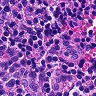
Metastatic tissue present: no